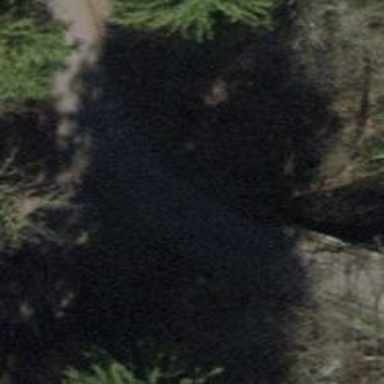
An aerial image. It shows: Unclassified road on asphalt surface with bridge.